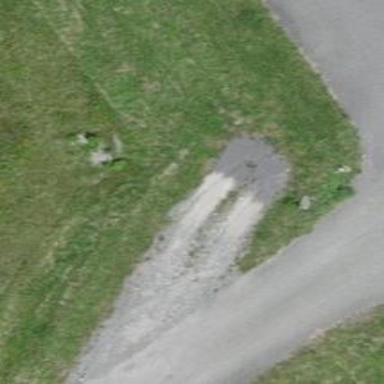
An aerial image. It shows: Well-maintained track road of grade 1.